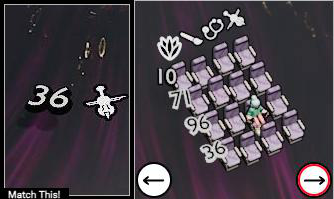
Task: seats
Answer: no